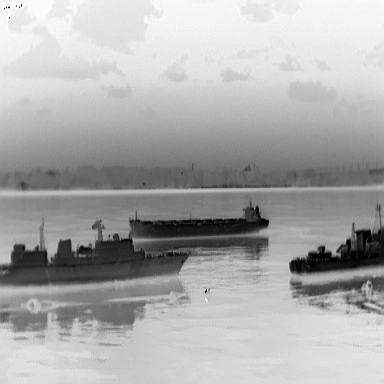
There are two warships in the infrared image.